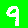
Digit: 9